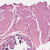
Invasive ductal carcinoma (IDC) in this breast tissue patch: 0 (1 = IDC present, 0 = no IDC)